Interaction volume radius: 10 \u00c5
Interaction volume height: 15 \u00c5
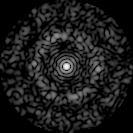
Disorder parameter: 0.8391